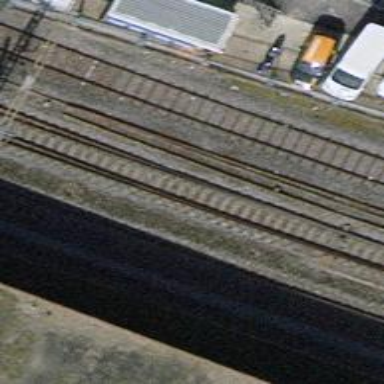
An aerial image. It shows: Railway switch.